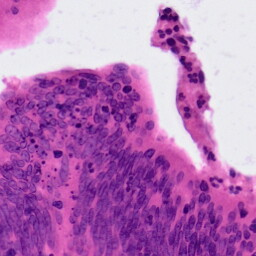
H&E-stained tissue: Colon